Question: I have an endpoint which is adding files and object. Here are the function parameters:
'''
@RequestMapping(
value = "/request",
method = RequestMethod.POST,
consumes = {"multipart/form-data"}
)
@ResponseBody
@Transactional
public ResponseEntity<Object> requestLicense(
@RequestPart("properties") @Valid LicenseRequest request,
@RequestPart("file1") @Valid @NotNull @NotBlank MultipartFile file1,
@RequestPart("file2") @Valid @NotNull @NotBlank MultipartFile file2
) {
...
}
'''
And I would like to send correct post method using postman but I do not know how to do it.

How do I do it or it is impossible?
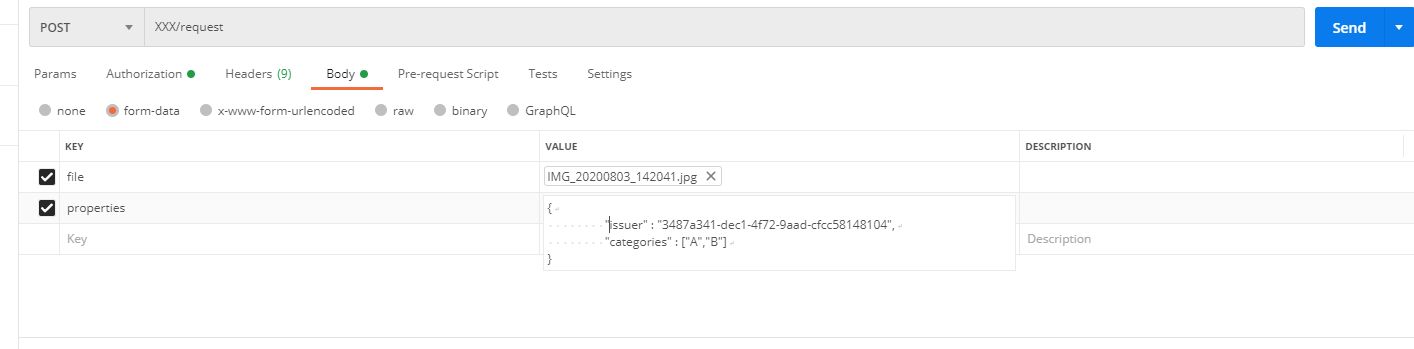
Answer: So as mentioned by <URL>, a valid post to the method needs to contain 2 separate files parameters, namely 'file1' and 'file2' plus the 'properties' parameter.
It is the purpose of the Multipart Form-Data.:
<URL>
You are almost there !